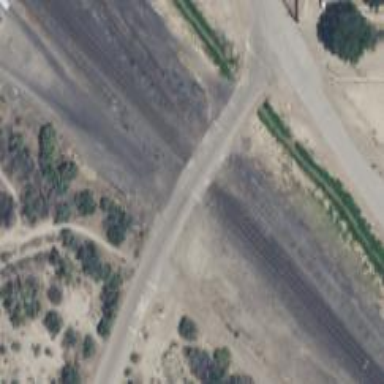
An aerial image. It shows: Railway level crossing.